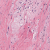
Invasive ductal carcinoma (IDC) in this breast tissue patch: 0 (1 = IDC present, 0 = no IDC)